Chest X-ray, AP view. Patient: 65 years old, sex F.
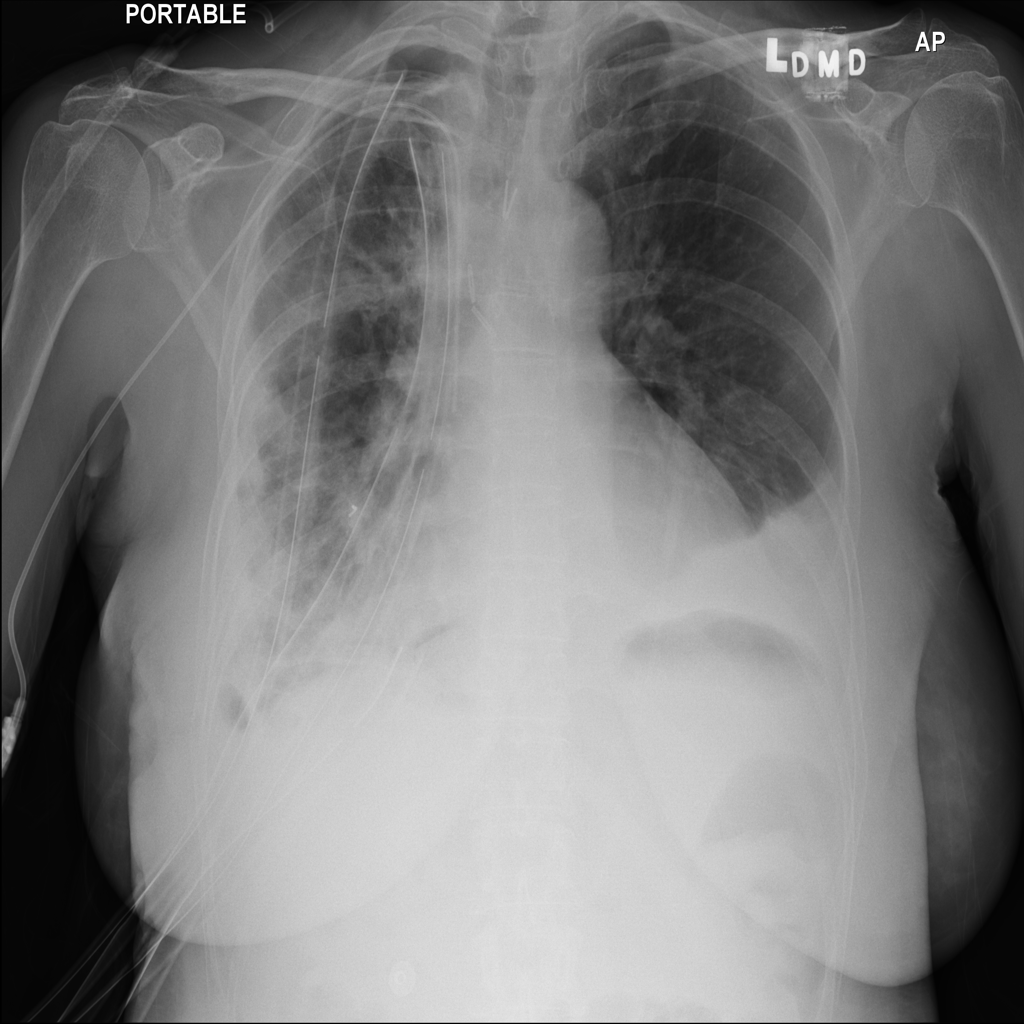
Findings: Effusion